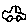
Label: car